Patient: sex M, age 21
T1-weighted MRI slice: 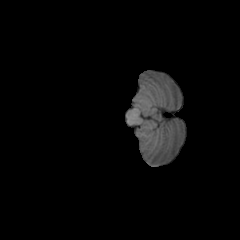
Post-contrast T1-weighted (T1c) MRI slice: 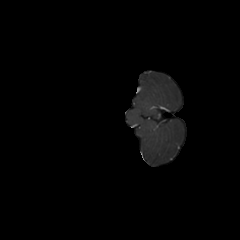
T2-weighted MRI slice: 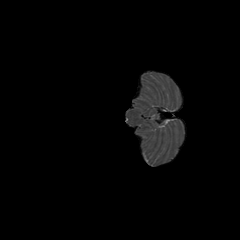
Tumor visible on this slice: no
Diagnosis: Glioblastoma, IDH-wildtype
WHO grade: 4